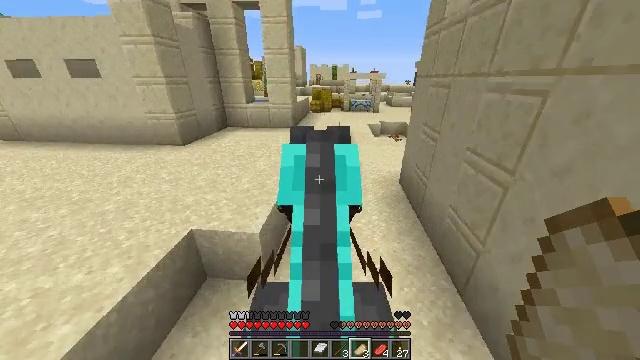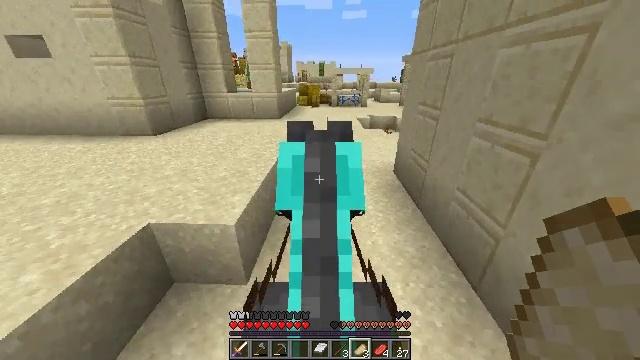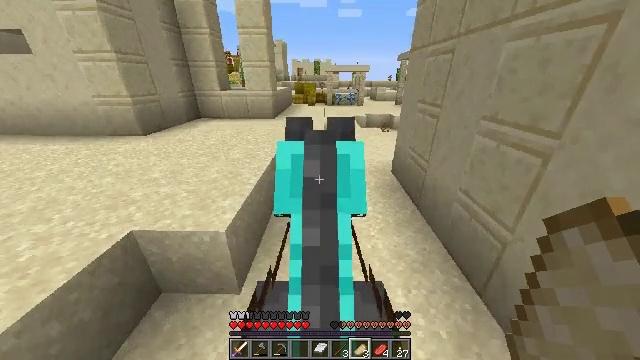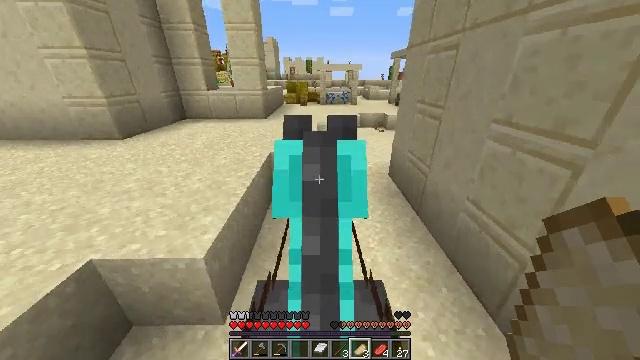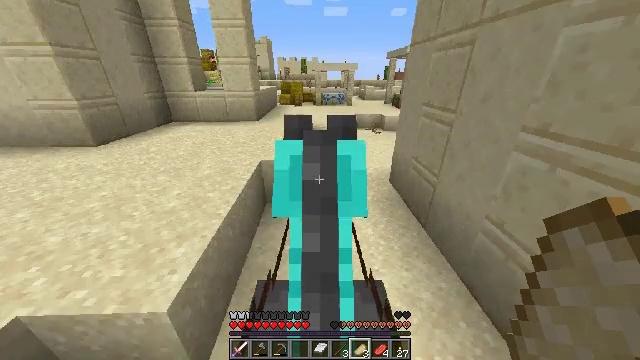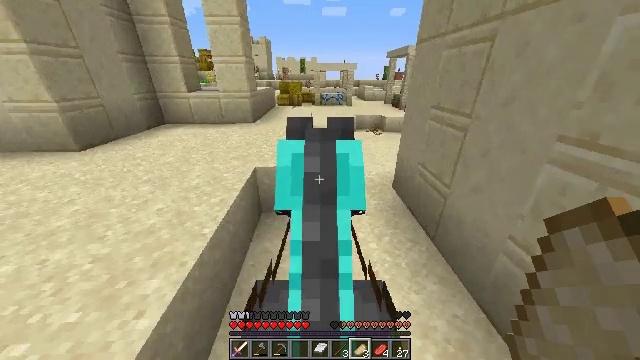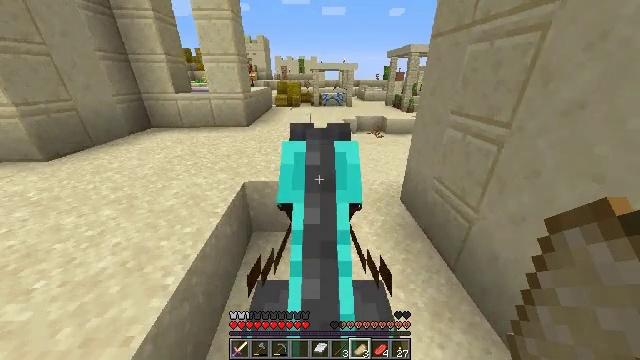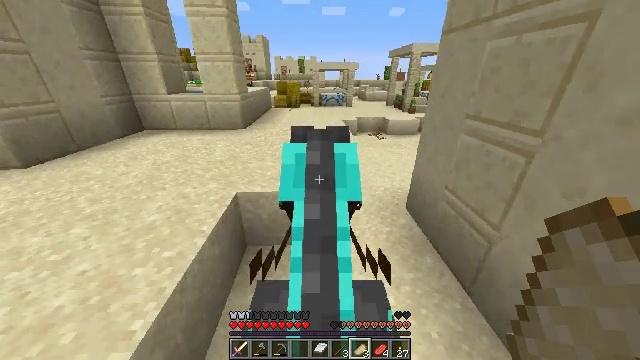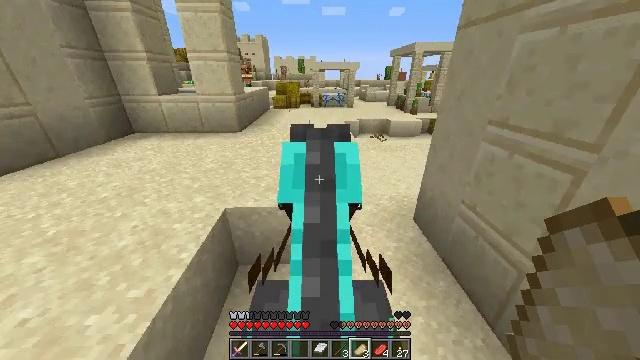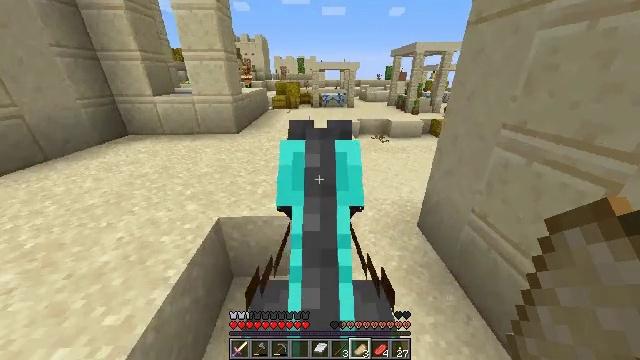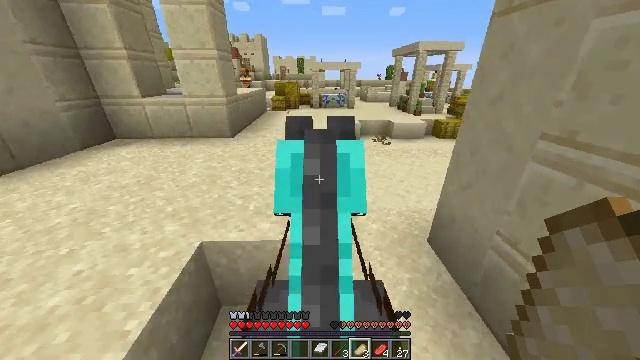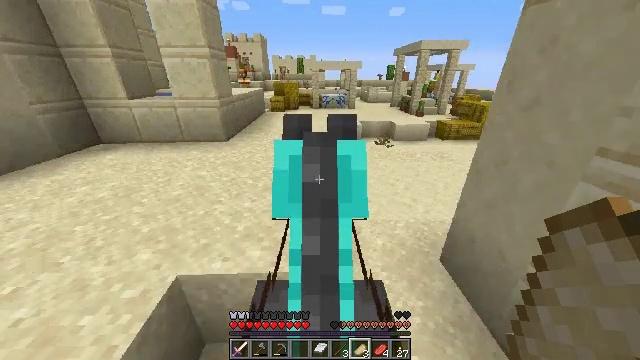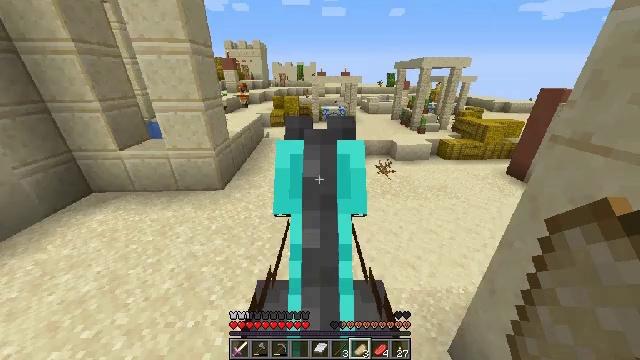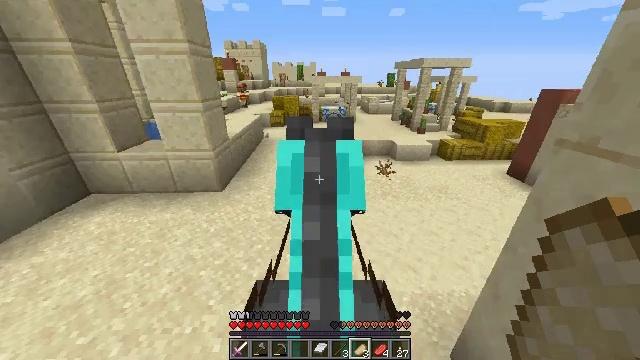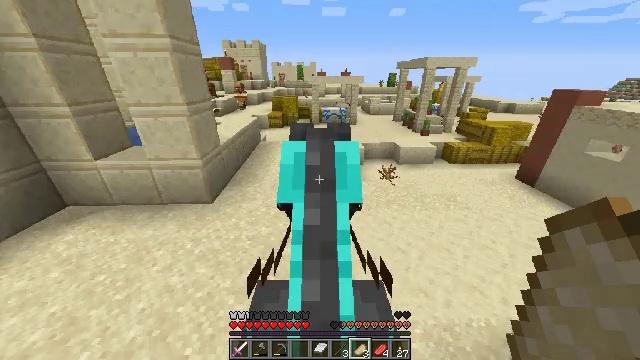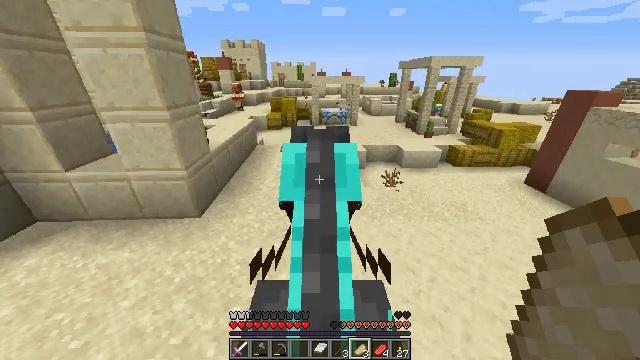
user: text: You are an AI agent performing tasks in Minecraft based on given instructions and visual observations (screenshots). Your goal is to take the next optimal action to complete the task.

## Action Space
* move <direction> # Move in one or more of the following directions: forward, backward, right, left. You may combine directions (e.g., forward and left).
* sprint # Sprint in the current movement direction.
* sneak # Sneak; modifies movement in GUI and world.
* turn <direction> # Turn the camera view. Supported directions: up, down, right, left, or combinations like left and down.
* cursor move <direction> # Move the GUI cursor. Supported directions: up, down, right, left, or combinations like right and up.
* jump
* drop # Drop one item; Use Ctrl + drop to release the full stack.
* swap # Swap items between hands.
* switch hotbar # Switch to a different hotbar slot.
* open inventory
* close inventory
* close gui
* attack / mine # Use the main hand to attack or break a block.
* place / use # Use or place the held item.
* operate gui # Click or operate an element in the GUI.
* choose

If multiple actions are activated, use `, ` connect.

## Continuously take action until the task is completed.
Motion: motion action
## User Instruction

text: Gather cactus by attacking it.
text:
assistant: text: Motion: move forward, turn right
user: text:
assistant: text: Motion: move forward, turn right
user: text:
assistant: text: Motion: move forward, turn right
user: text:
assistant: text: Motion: move forward
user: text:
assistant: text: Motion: move forward
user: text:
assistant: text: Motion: move forward
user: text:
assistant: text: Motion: move forward
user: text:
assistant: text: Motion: move forward, sprint
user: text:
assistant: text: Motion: move forward, sprint
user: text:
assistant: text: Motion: move forward, sprint
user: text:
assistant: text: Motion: move forward, sprint
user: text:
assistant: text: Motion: move forward, sprint
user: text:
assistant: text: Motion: move forward, sprint
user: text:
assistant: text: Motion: move forward, sprint
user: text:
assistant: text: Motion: move forward, sprint
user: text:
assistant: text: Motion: move forward, sprint
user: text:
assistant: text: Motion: move forward, sprint
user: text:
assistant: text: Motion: move forward, sprint
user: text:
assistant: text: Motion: move forward, sprint
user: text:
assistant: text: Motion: move forward, sprint
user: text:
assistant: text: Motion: move forward, sprint
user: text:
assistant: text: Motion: move forward, sprint, turn left
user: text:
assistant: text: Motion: move forward, sprint, turn left
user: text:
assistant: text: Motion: move forward, sprint, turn left
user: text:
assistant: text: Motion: move forward, sprint, turn left
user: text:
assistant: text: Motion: move forward, sprint
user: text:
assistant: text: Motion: move forward, sprint
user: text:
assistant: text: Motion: move forward, sprint
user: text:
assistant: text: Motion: move forward, sprint
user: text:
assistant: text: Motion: move forward, sprint